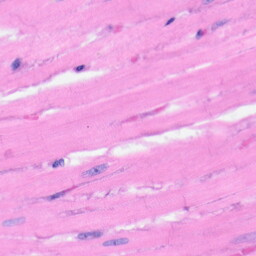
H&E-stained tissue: Heart